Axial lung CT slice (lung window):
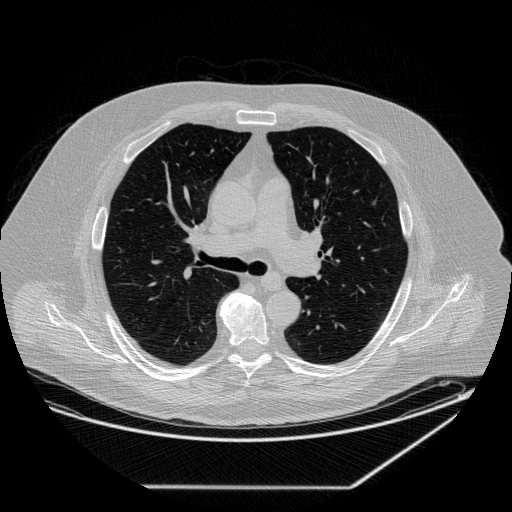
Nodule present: no